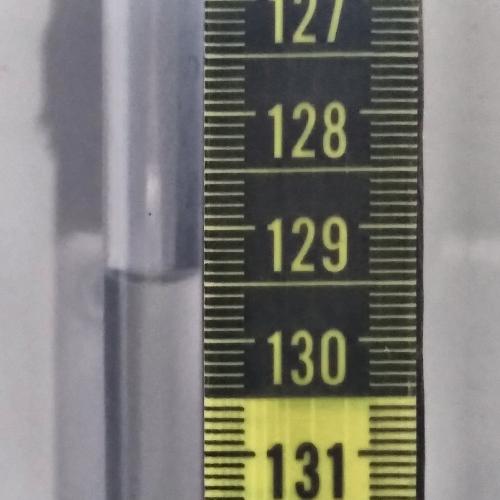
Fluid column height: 129.4 cm